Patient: sex M, age 71
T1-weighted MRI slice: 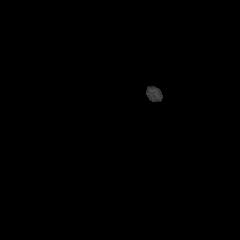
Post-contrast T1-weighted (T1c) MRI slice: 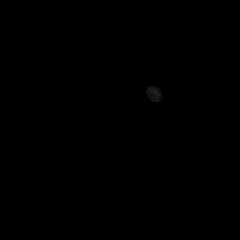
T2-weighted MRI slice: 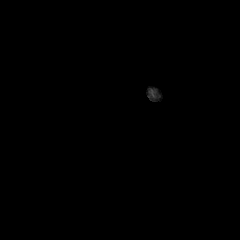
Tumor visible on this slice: no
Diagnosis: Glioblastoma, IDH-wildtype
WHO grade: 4